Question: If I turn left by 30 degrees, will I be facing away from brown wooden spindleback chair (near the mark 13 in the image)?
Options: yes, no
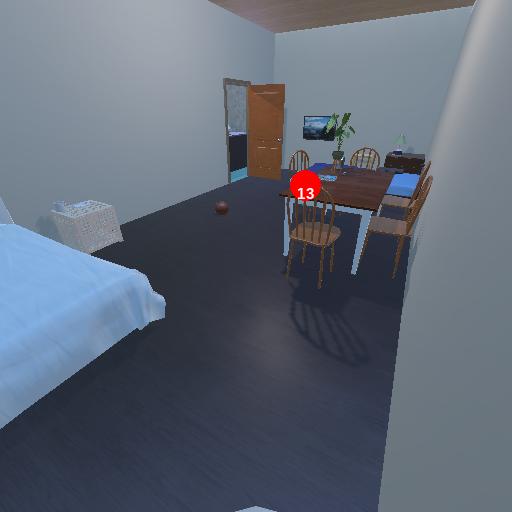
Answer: yes